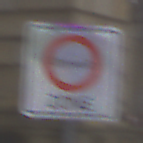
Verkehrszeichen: BeginnUmweltzone
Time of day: Midday
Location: Outdoor (Urban)
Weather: Overcast
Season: NotSpecified
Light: Natural